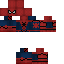
A male skeleton skin with dark skin, wearing brown helmet dressed in a red suit and red pants, featuring a closed mouth.